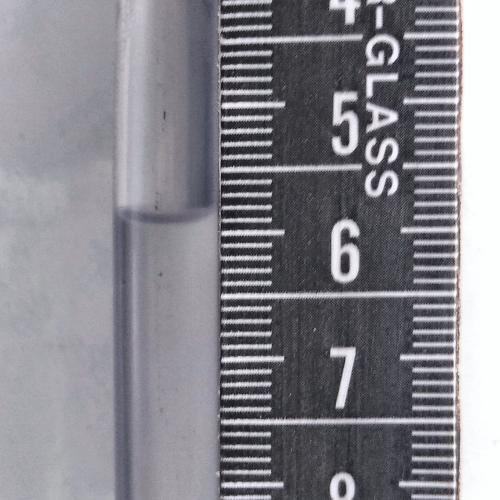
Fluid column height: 5.9 cm